Question:
I have a table, with 'attribute range' ('range_type' is min (-1) and max (1) values of attribute) and 'attribute_value' is value. I need to select a range for example from -1 to 15.
I need receive product 2 only because his min value is -5 less than -1 and max value is 18 more than 15.
I try something like this:
'''
SELECT product_id
FROM 'attribute_range'
WHERE
('range_type' = -1 AND 'attribute_value' <= -1)
AND
('range_type' = 1 AND 'attribute_value' >= 15)
'''
but it doesn't work, can anyone help me?
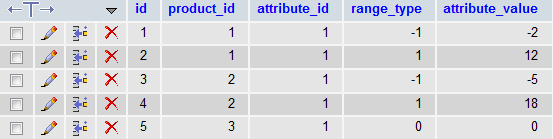
Answer: You should use a subquery:
'''
SELECT product_id
FROM 'attribute_range'
WHERE ('range_type' = -1 AND 'attribute_value' <= -1)
AND produc_id in
(SELECT product_id
FROM 'attribute_range'
WHERE ('range_type' = 1 AND 'attribute_value' >= 15))
'''